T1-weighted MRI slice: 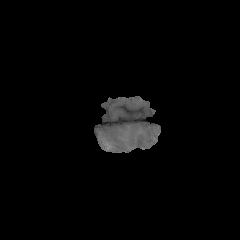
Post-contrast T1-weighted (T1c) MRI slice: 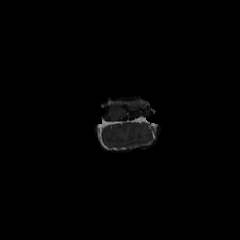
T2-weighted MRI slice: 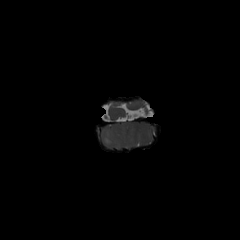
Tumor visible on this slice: yes